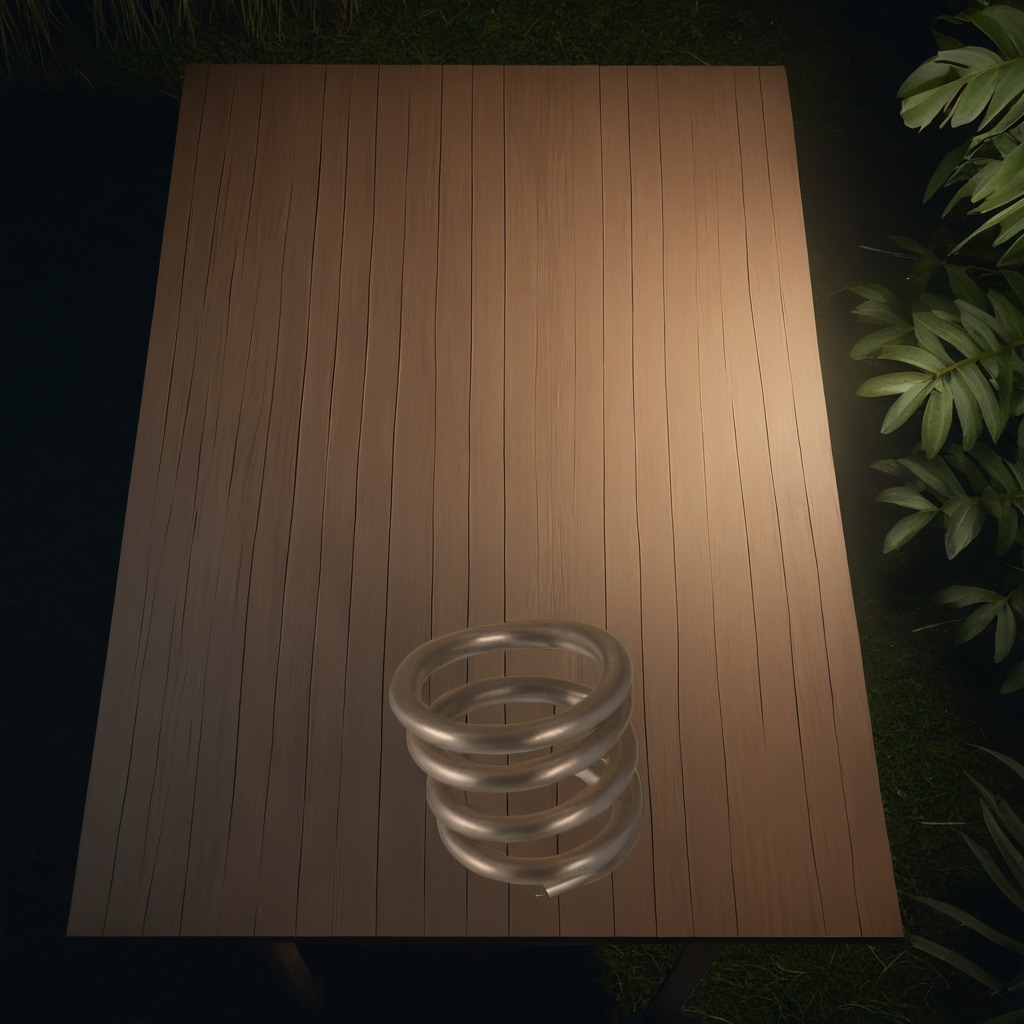
A coiled metal spring is lying on a wooden table inside a jungle field workshop tent at night.